Question: I'm implementing a search in an iOS app (targeting iOS 8 and up), and have a set of entities that store search terms for other objects. The search term entities have an abstract parent. Each concrete search term entity has a relationship to the object it relates to (an object can have many search terms). This way I can run a fetch request against the abstract parent search term entity, and through each concrete result get to the object that matches. As an example:

I'm then making a request like this to find matches for a given string:
'''
NSString *text = @"query";
NSFetchRequest *fetchRequest = [NSFetchRequest fetchRequestWithEntityName:@"AbstractSearchTerm"];
fetchRequest.predicate = [NSPredicate predicateWithFormat:@"term CONTAINS[cd] %@", text];
NSSortDescriptor *boostSortDescriptor = [NSSortDescriptor sortDescriptorWithKey:@"boost" ascending:NO];
fetchRequest.sortDescriptors = @[boostSortDescriptor];
NSError *error = nil;
[self.managedObjectContext executeFetchRequest:fetchRequest error:&error];
'''
The fetch request is then fed to a 'NSFetchedResultsController' which drives a table view of search results. This works well enough except that I get multiple results for each 'Category', 'Tag' etc. because of the to-many relationship to the search term (I can't use a to-one relationship because some results need to be be boosted over others). So I thought to somehow group the results by the actual entity that they relate to.
Firstly - if there's a better way to achieve what I'm trying to do without having to get into grouping then I'm all ears. Perhaps something using subqueries.. Otherwise, here's where it gets messy!
In order to group results I obviously need something to group on; I have a unique identifier for each record (e.g. one from my remote API) which I can denormalise to a property on 'AbstractSearchTerm', so I can use that. I modified my fetch request like so:
'''
NSEntityDescription *entityDescription = [NSEntityDescription entityForName:@"AbstractSearchTerm" inManagedObjectContext:self.managedObjectContext];
NSDictionary *entityProperties = [entityDescription propertiesByName];
NSString *text = @"query";
NSFetchRequest *fetchRequest = [NSFetchRequest fetchRequestWithEntityName:@"AbstractSearchTerm"];
// ...
fetchRequest.propertiesToFetch = @[entityProperties[@"uniqueIdentifier"], entityProperties[@"term"], entityProperties[@"boost"]];
fetchRequest.propertiesToGroupBy = @[entityProperties[@"uniqueIdentifier"], entityProperties[@"term"], entityProperties[@"boost"]];
fetchRequest.resultType = NSDictionaryResultType;
NSError *error = nil;
[self.managedObjectContext executeFetchRequest:fetchRequest error:&error];
'''
And I get results, but I don't have the objectID to work back to the actual search object, and thus to the matched relation. So I thought to also retrieve the objectID. There's a way to do that, according to <URL>, but when I try it like so:
'''
NSExpressionDescription* objectIdDesc = [[NSExpressionDescription alloc] init];
objectIdDesc.name = @"objectID";
objectIdDesc.expression = [NSExpression expressionForEvaluatedObject];
objectIdDesc.expressionResultType = NSObjectIDAttributeType;
// ...
fetchRequest.propertiesToFetch = @[objectIdDesc, entityProperties[@"uniqueIdentifier"], entityProperties[@"term"], entityProperties[@"boost"]];
fetchRequest.propertiesToGroupBy = @[objectIdDesc, entityProperties[@"uniqueIdentifier"], entityProperties[@"term"], entityProperties[@"boost"]];
'''
I get this error:
'Invalid keypath expression ((<NSExpressionDescription: 0x7f9e89454e50>), name objectID, isOptional 1, isTransient 0, entity (null), renamingIdentifier objectID, validation predicates ( ), warnings ( ), versionHashModifier (null) userInfo { }) passed to setPropertiesToFetch:'
Which I can't get around. It may be a bug in Core Data, or perhaps that approach isn't valid when the fetch request has a group by clause. Without a way to get back to a concrete entity instance I'm stuck. Since I'm going to be querying an amount of records in at least the tens of thousands I don't want to be making too many queries or putting a lot of data in memory, so until now I've ruled out storing results in an array and filtering them in code (I'd prefer to keep using NSFetchedResultsController and batch results). If anyone has any advice on where I could go from here I'd really appreciate it.
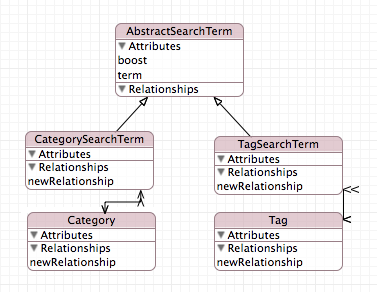
Answer: I assume you want to store searches the user can compose and persist them within your Core Data model. To create entities describing this search information is a valid approach.
However, I think that your idea to then link these search objects with actual data object is not very good from a design perspective. The data objects should not be burdened with searching functionality (especially not on a data model level). Thus, your search modeling should be independent from your data, i.e. without direct relationships between those two groups of entities.
There is really no advantage having direct relationships. Both constructing and executing a fetch request, and pulling down entities in a relationship have the same persistent store overhead, so it just adds unnecessary complexity.
Instead, have the search related entities describe the search. I think that you can achieve that quite simply parent and child entities. I would think that all need is perhaps a to-many relationship for subpredicates, but maybe not even that. All search relevant information can be coded in string attributes. The entire search model could be as simple as:
'''
Search <----->> Condition
'''
I think you can achieve all you want (including grouping, counting etc.) with this very much simplified setup. Also, you do not have to worry about the result types any more, just fetch 'NSManagedObejct's.